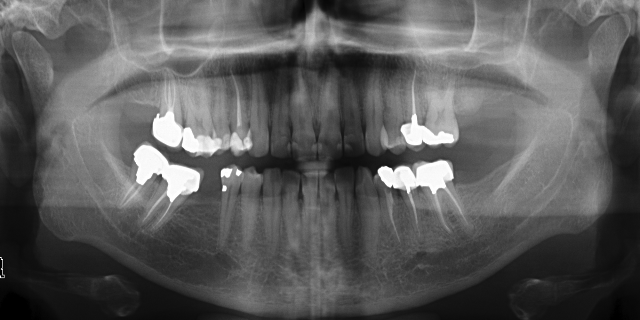
adult